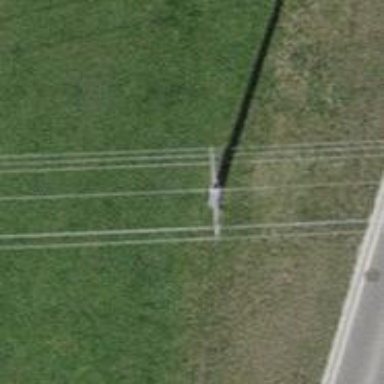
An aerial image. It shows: Power tower.